Question: I inserted a like box into my site being developed and I'm shocked to see that my like box is transparent:
This code is generated with the "official" likebox code generator. It seems odd to me that there's nothing related to color scheme in this snippet. I inserted 'colorscheme="light"' but the like box is still transparent.
Here is the site under construction where you can see the problem online: <URL>
Here is a screenshot about the problem:

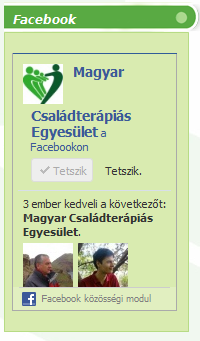
Answer: The 'light' color scheme seems to have a "transparent" background color set. I'm not sure if this can be set from Facebook side, but why don't you just set the containing '<p>' tag color to '#FFFFFF'?